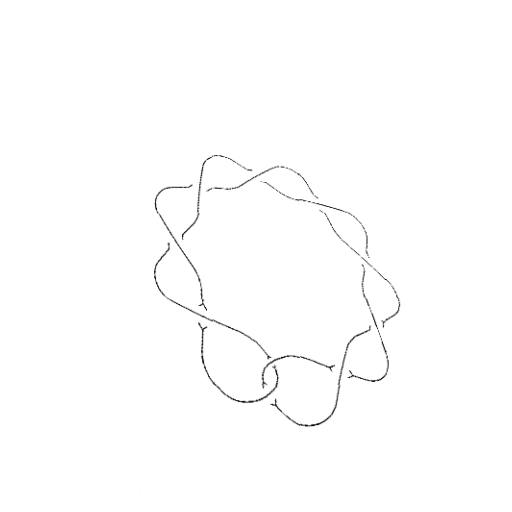
Crossing number: 10